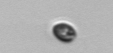
Label: nanoplankton_mix